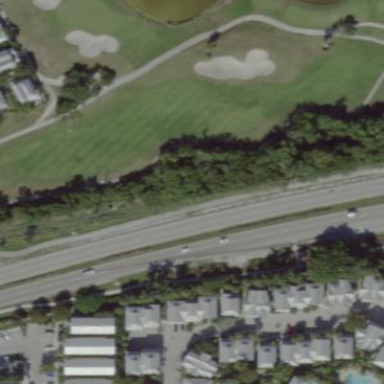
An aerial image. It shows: Grassy area designated as golf fairway.